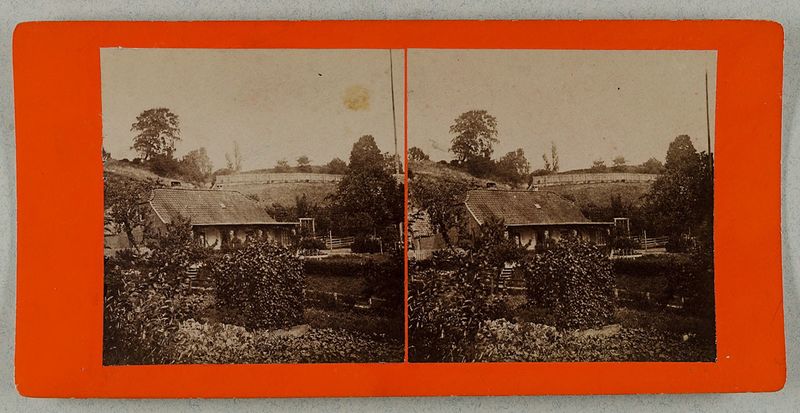
Titel: Lauenburg an der Elbe
Künstler: Johann Jacob Köpcke
Standort: Hamburg
Institution: Museum für Kunst und Gewerbe Hamburg
Schlagwörter: landschaft, haus, zaun, bild, garten, mauer, bauernhof, fotografie, photographie, leben, kate, anlagen, architekturfotografie, palisade, albumin, landschaftsdarstellung, stereofotografie, reisefotografie, stereophotographie, architekturphotographie, bildwerke, angewandte und bildende kunst, hessische systematik, schwarzweißpositivverfahren, silbersalzverfahren, schwarzweißfotografie, hütte, häuschen, reisephotographie, albuminpapier, stereoskopische, stereoskopisches